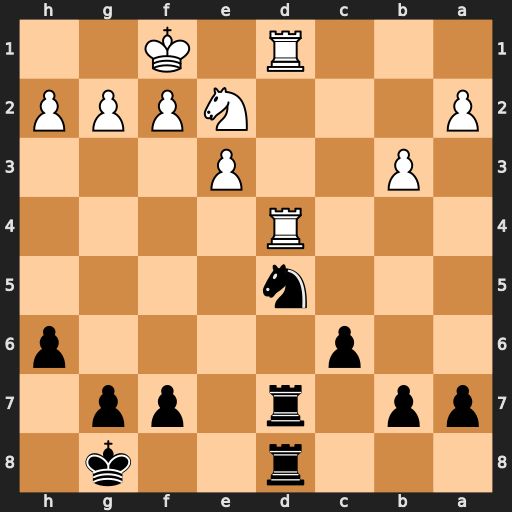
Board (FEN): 3r2k1/pp1r1pp1/2p4p/3n4/3R4/1P2P3/P3NPPP/3R1K2
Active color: b
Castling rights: -
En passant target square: -
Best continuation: c5 Rxd5 Rxd5 Rxd5 Rxd5